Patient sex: M
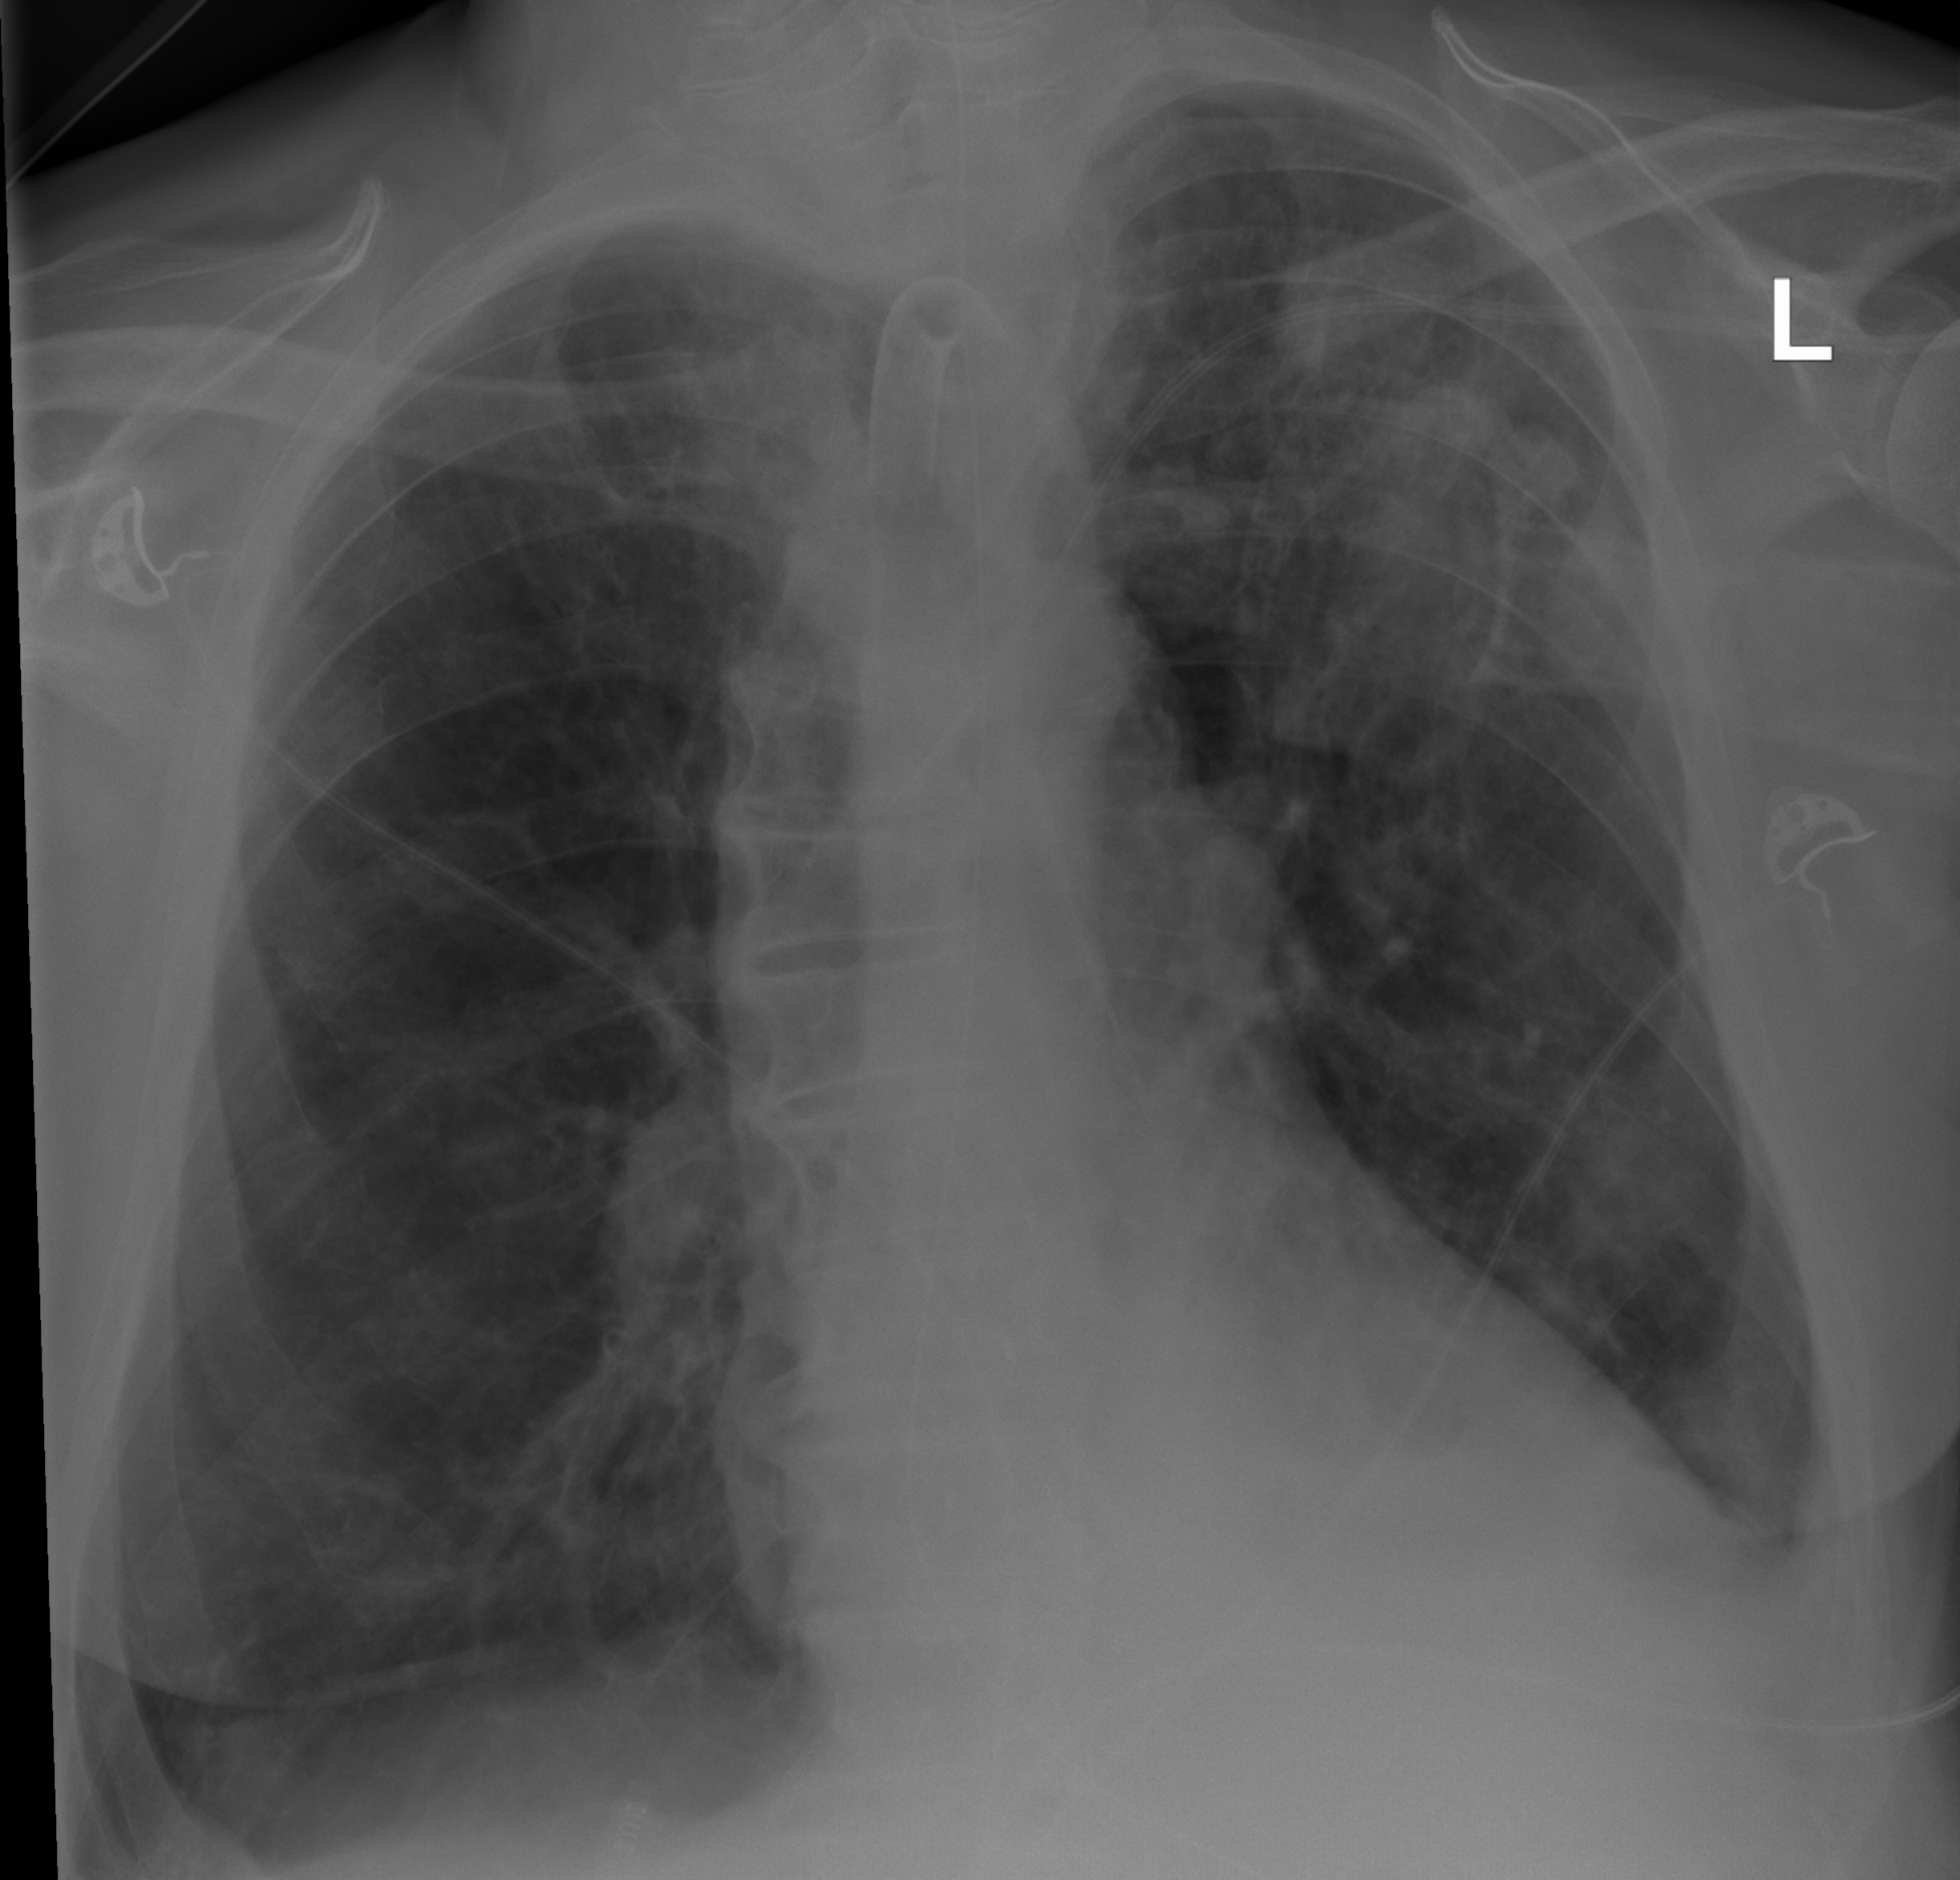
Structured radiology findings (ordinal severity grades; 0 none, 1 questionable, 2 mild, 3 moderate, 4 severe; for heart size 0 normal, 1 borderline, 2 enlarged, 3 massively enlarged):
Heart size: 2
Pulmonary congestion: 2
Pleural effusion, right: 2
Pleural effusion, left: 2
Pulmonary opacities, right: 0
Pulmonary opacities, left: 2
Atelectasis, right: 2
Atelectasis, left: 2